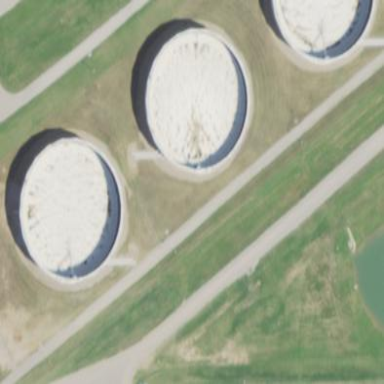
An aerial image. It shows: Storage tank which is man-made and housed in building.